Question: I'm following a tutorial to make a very simple game, yet I've run into a problem I can't figure out. When I center my button on the editor screen it all looks fine, but then running the app in the simulator seems to screw it all up:

I'm running the latest version of XCode.
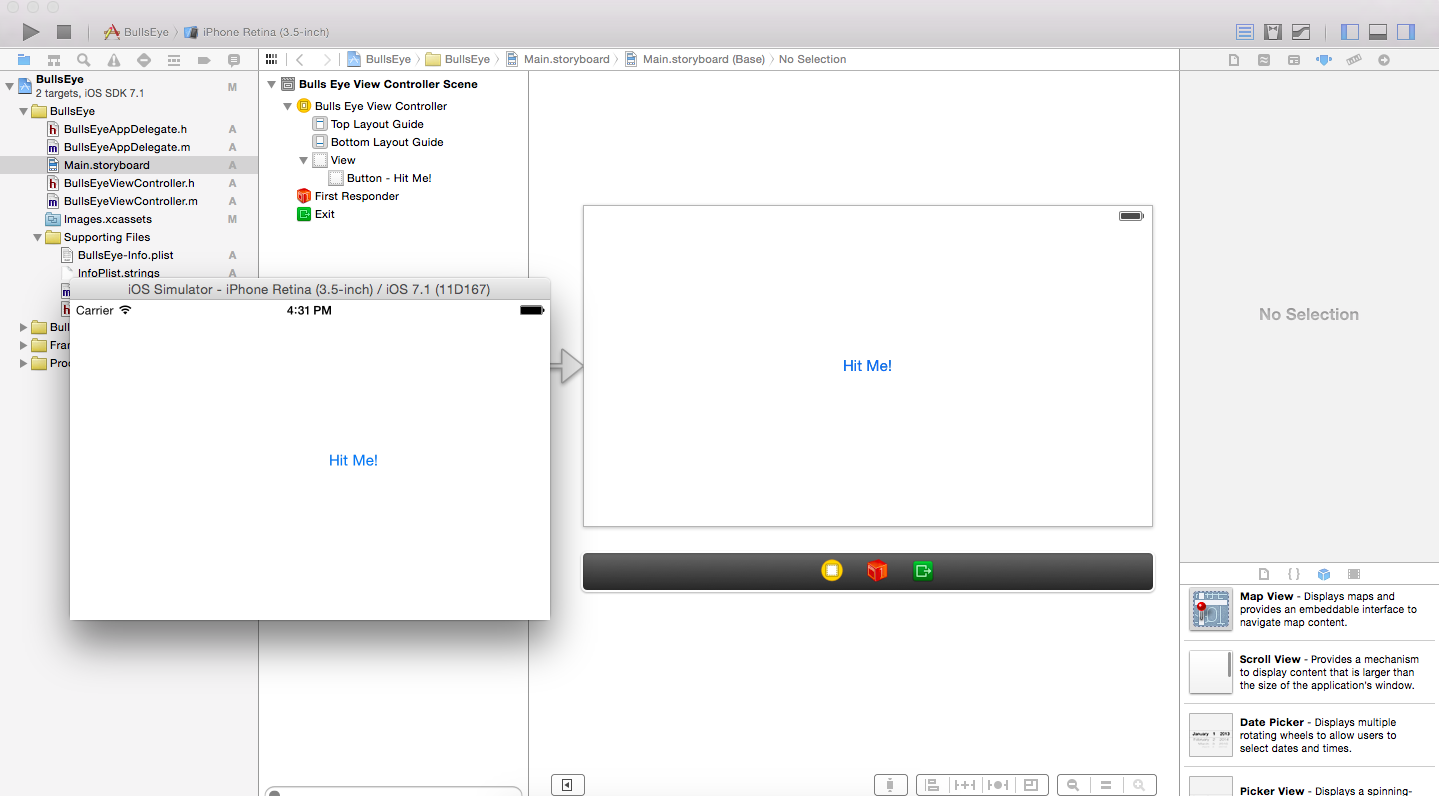
Answer: You need to use autolayout to set some constraints on the button. If you don't use autolayout, the layout just uses the raw X and Y values. So in landscape, the heights of the screen are the same, but the widths are different. Your button lays out at the same X value on both screens, so one will be centered and one won't be.
Check out <URL> for more info on layout constraints.